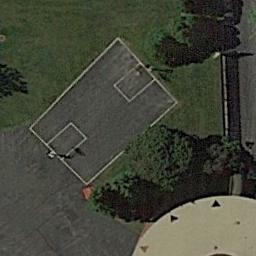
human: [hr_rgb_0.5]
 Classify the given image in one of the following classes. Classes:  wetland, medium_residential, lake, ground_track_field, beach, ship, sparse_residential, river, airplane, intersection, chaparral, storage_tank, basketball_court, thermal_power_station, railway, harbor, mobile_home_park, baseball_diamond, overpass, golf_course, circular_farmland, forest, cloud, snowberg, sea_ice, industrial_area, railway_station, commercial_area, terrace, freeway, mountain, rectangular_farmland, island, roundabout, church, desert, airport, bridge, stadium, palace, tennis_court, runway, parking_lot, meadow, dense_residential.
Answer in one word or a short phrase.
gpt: basketball_court